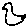
Label: bird